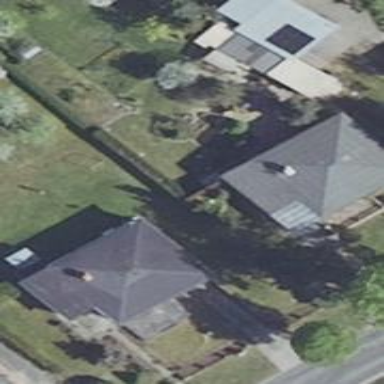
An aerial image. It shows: Simple house.